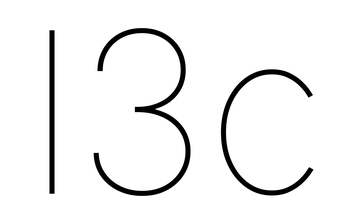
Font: Inter_Thin